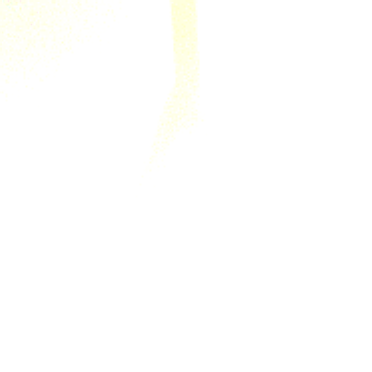
Verkehrszeichen: DoppelkurveZunaechstLinks
Umgebung: Outdoor, Nature
Tageszeit: SunriseSunset
Wetter: Clear
Licht: Natural
Jahreszeit: NotSpecified
Kontrast: LowContrast